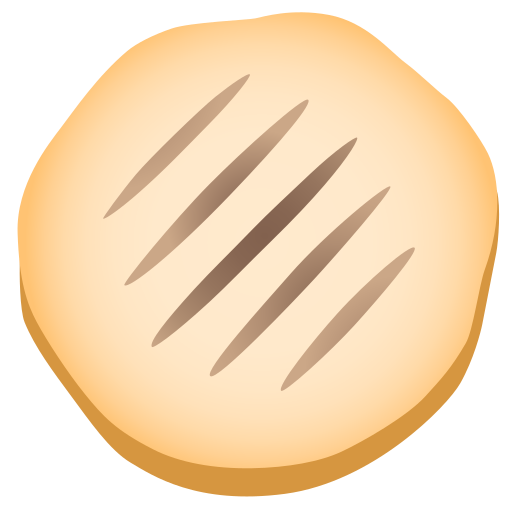
Emoji: 🫓